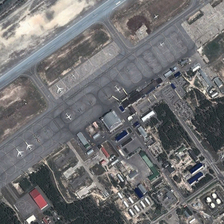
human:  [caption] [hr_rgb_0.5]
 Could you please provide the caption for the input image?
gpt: some planes are parked in an airport near some green trees .

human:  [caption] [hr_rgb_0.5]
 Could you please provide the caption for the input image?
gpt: some planes are parked in an airport near some green trees .

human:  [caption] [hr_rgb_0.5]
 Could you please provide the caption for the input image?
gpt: some planes are parked in an airport near some green trees .

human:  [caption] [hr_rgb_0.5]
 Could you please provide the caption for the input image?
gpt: some planes are parked in an airport near some green trees .

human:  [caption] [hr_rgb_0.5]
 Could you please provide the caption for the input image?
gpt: some planes are parked in an airport near some green trees .